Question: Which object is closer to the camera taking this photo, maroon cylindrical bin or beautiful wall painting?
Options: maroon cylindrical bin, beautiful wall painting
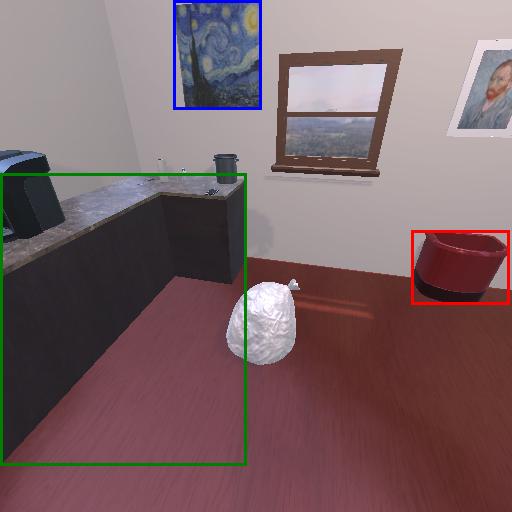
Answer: maroon cylindrical bin